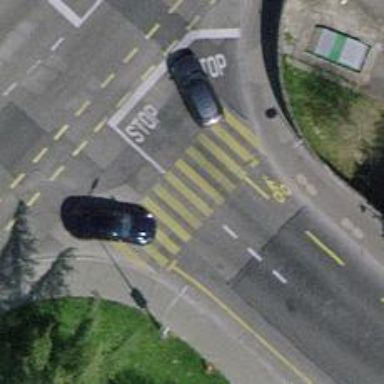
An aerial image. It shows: Uncontrolled zebra crossing with pedestrian island.